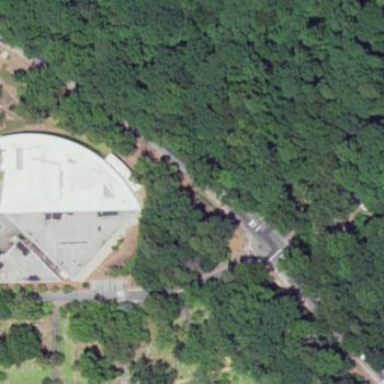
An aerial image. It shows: There is theatre building.